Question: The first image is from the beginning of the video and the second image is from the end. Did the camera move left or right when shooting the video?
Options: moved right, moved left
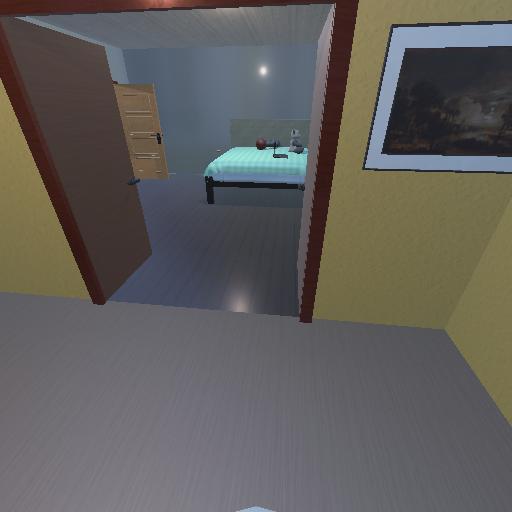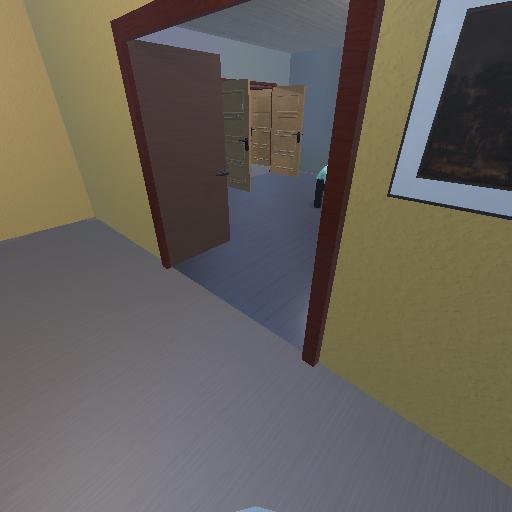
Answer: moved right